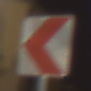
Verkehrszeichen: RichtungstafelnInKurvenKleinRechts
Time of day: Night
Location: Outdoor (Urban)
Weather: PartlyCloudy
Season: NotSpecified
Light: Artificial